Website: bh-photo
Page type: billing-address
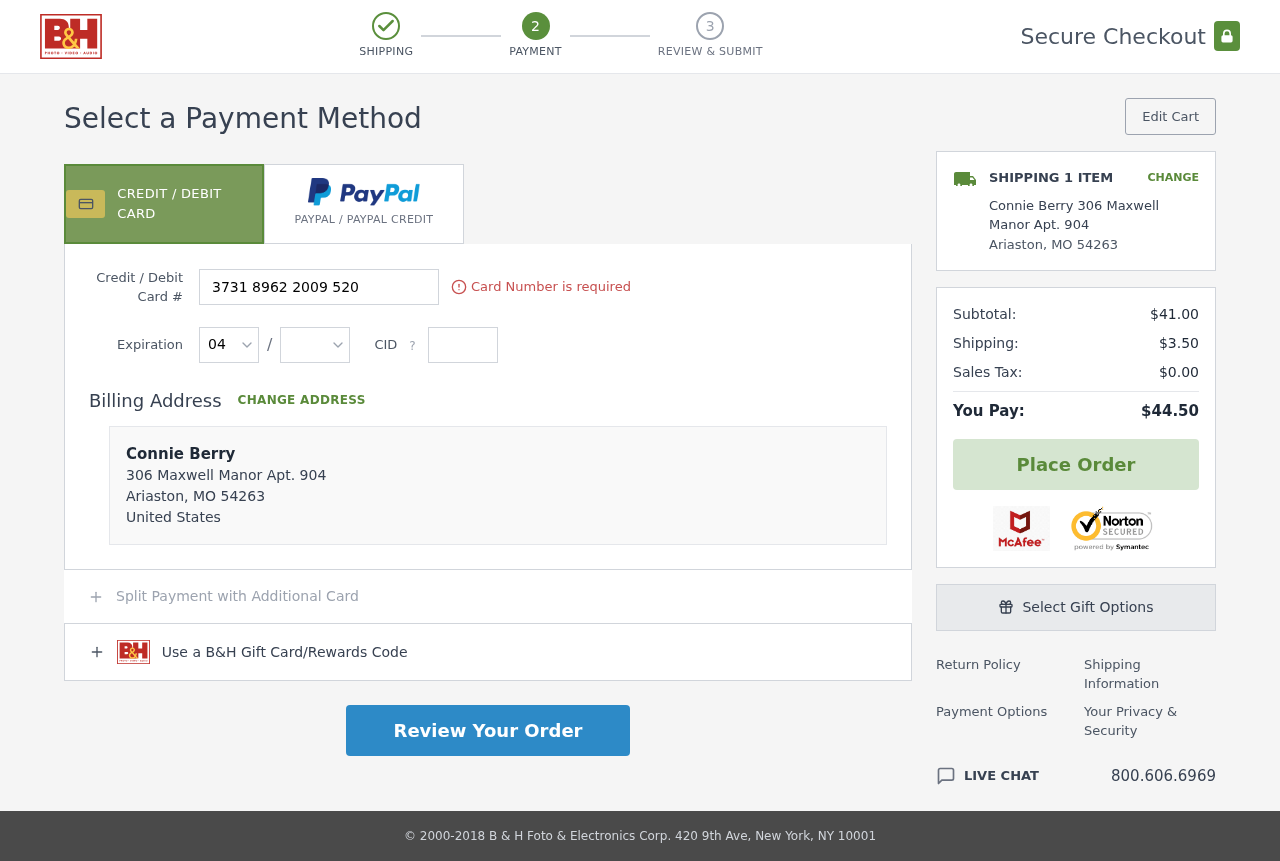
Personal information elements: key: PII_CARD_CVV
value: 9402
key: PII_CARD_EXPIRY_MONTH
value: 04
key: PII_CARD_EXPIRY_YEAR
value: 30
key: PII_CARD_NUMBER
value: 3731 8962 2009 520
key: PII_CITY
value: Ariaston
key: PII_COUNTRY
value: United States
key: PII_FULLNAME
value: Connie Berry
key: PII_FULLNAME2
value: Connie Berry
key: PII_POSTCODE
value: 54263
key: PII_STATE_ABBR
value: MO
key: PII_STREET
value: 306 Maxwell Manor Apt. 904
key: PII_POSTCODE_FULL
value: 54263
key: PII_POSTCODE_NUMERIC
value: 54263
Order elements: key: ORDER_NUM_ITEMS
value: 1
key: ORDER_SUBTOTAL
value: $41.00
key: ORDER_SHIPPING_COST
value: $3.50
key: ORDER_TAX
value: $0.00
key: ORDER_TOTAL
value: $44.50